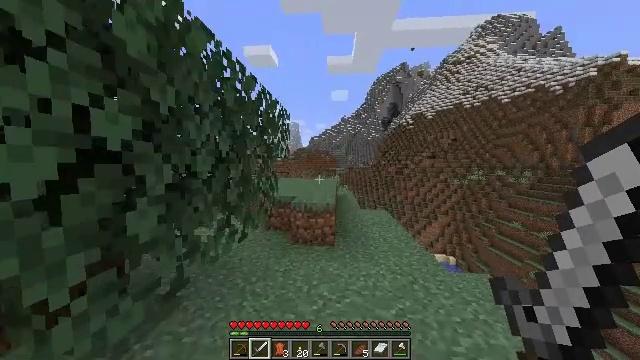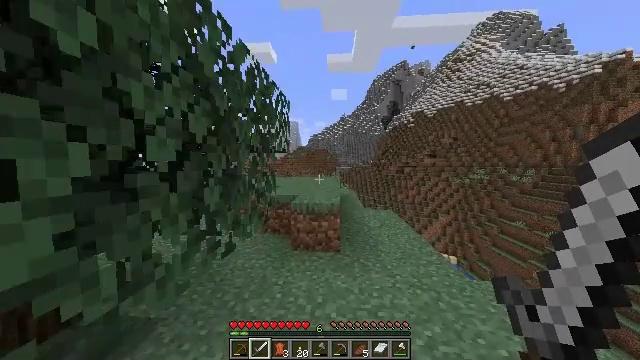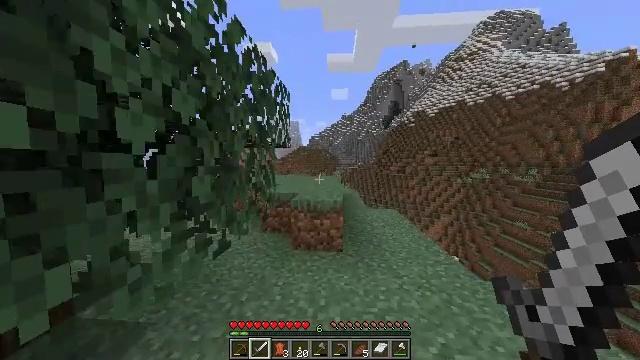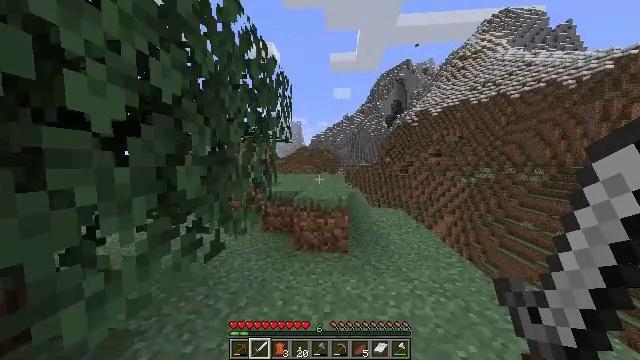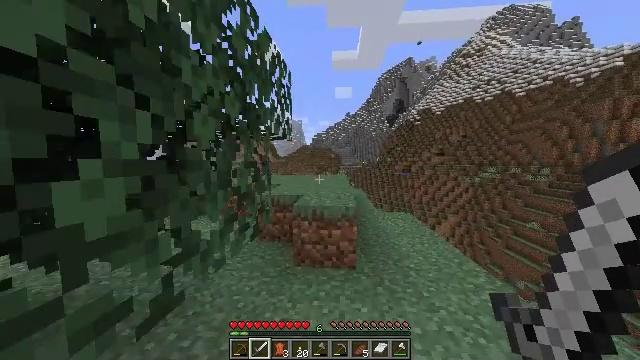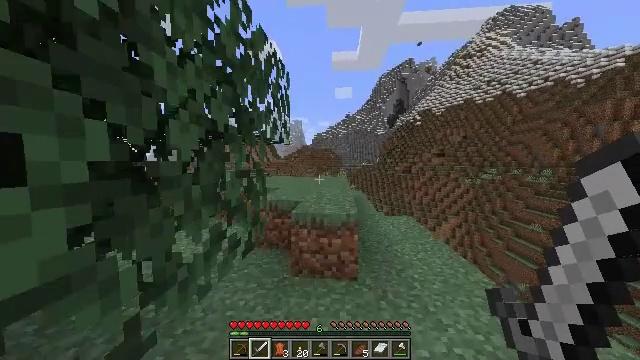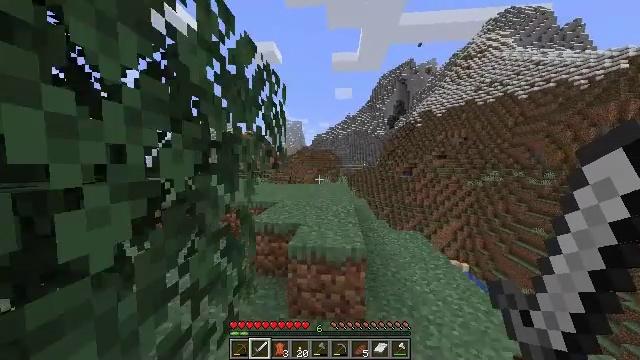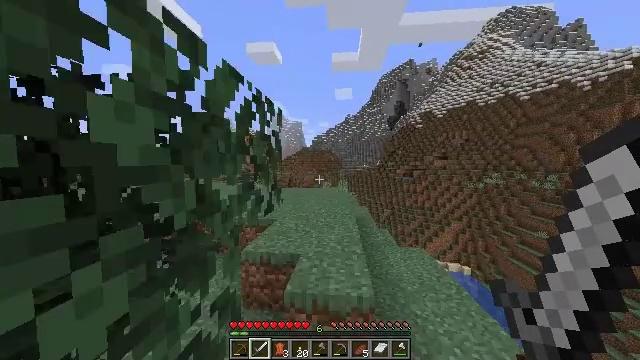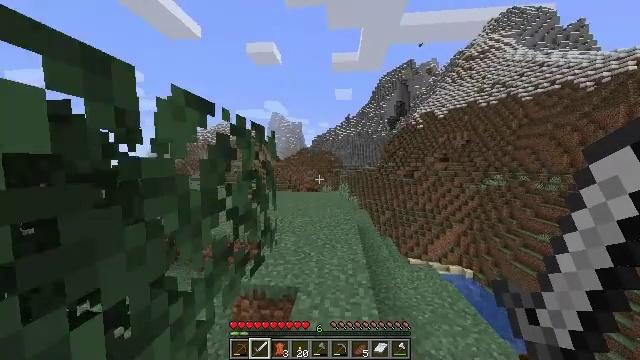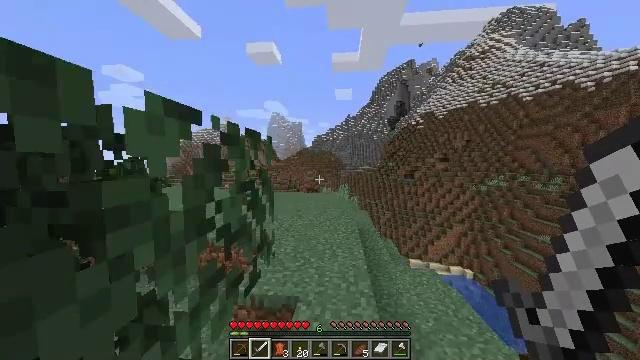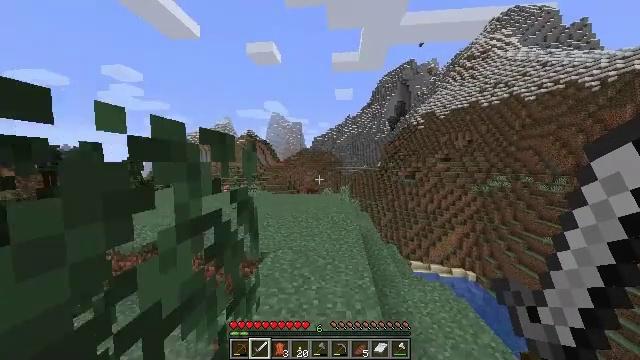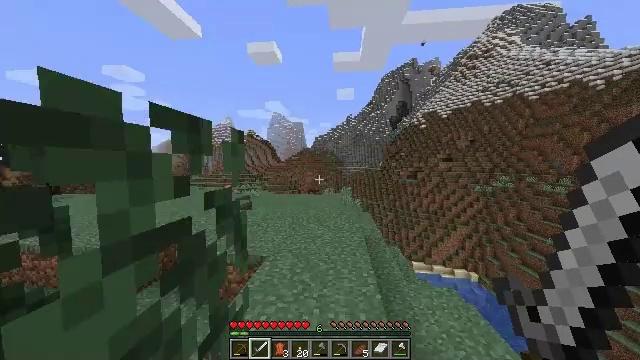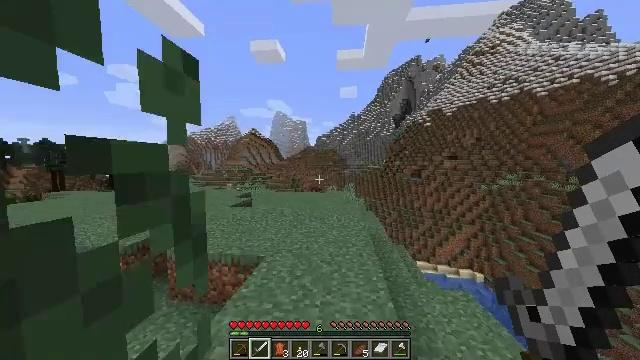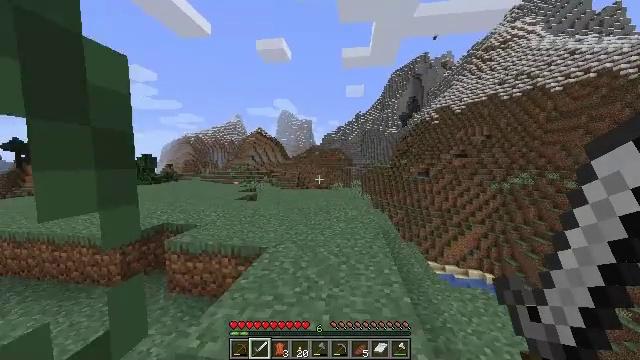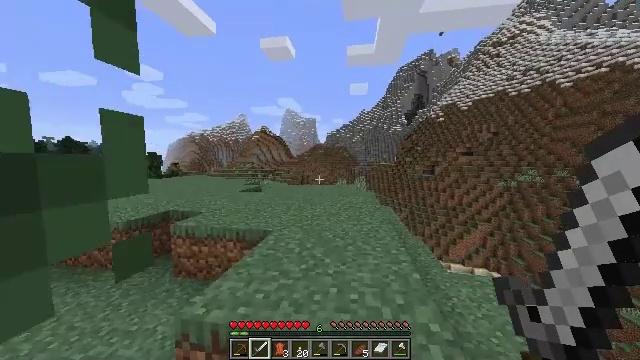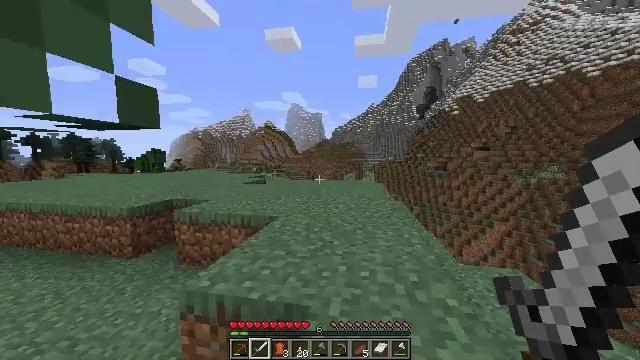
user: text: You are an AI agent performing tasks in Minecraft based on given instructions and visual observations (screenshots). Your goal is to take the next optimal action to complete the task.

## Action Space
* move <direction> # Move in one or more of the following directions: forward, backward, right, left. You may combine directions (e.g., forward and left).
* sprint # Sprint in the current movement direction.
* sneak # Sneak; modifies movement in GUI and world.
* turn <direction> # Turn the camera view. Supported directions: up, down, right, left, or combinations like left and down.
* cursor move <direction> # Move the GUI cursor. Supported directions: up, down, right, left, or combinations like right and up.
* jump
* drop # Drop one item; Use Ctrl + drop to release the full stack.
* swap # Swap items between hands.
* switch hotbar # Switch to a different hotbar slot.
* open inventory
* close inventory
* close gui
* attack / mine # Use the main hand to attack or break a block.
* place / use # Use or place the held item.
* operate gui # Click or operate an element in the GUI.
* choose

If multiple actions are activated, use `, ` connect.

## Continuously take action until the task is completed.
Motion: motion action
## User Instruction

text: Gather oak leaves by attacking.
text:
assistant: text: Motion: move forward, sprint, jump
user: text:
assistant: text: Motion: move forward, sprint, jump
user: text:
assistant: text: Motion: move forward, sprint, jump
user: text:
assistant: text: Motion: move forward, sprint, jump
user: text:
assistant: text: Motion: move forward, sprint, jump
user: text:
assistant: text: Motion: move forward, sprint, jump
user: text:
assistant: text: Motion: move forward, sprint, jump
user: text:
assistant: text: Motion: move forward, sprint, jump
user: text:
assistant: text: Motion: move forward, sprint, jump
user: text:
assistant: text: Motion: move forward, sprint, jump
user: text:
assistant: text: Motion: move forward, sprint, jump
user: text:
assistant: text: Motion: move forward, sprint, jump
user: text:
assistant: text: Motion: move forward, sprint, turn left, jump
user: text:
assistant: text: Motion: move forward, sprint, turn left, jump
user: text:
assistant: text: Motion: move forward, sprint, turn left, jump
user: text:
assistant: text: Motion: move forward, sprint, turn left and down, jump
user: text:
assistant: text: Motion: move forward, sprint, turn left, jump
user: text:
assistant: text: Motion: move forward, sprint, turn left, jump
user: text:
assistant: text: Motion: move forward, sprint, turn left, jump
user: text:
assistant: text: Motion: move forward, sprint, turn left, jump
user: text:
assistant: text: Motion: move forward, sprint, turn left, jump
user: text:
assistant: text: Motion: move forward, sprint, jump
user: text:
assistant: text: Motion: move forward, sprint, turn left, jump
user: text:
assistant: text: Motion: move forward, sprint, turn left, jump
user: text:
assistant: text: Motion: move forward, sprint, jump
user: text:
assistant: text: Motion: move forward, sprint, jump
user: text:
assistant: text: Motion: move forward, sprint, jump
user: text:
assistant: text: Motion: move forward, sprint, jump
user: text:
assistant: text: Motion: move forward, sprint, jump
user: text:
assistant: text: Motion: move forward, sprint, turn left, jump